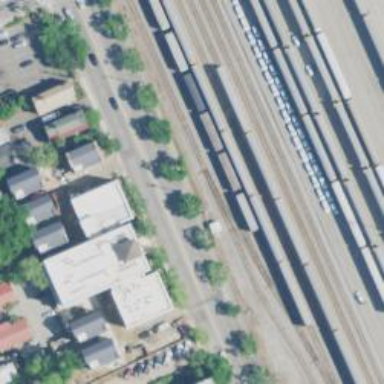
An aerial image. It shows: Railway yard in service.